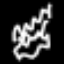
Label: squiggle